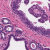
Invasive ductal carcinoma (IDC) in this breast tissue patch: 0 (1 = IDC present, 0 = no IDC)